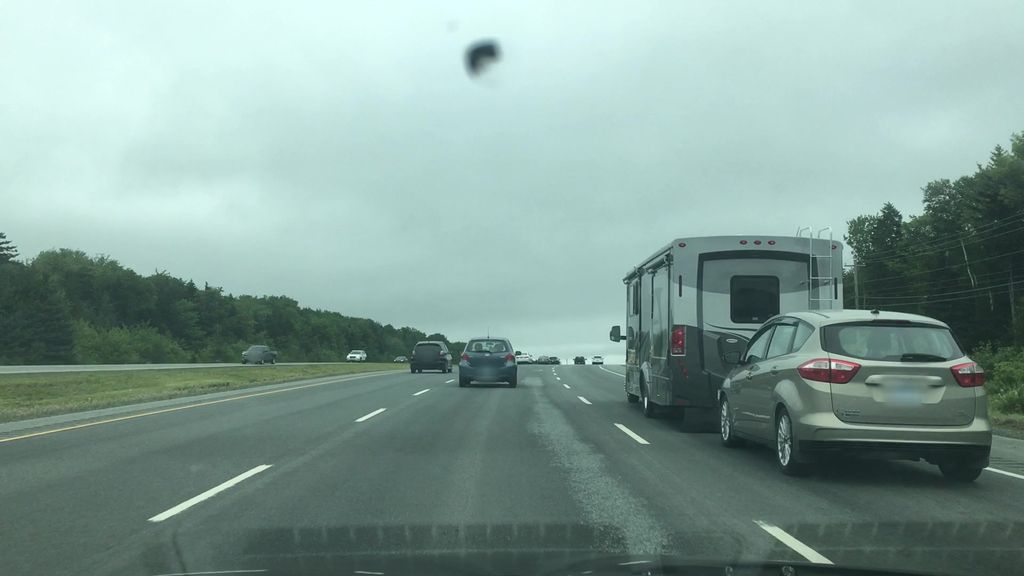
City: halifax